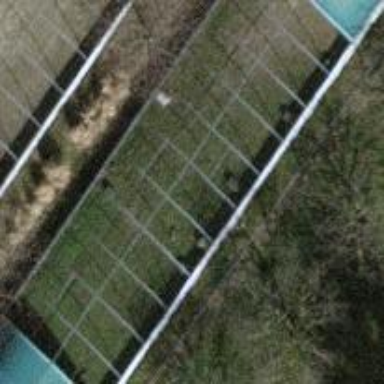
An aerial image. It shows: Greenhouse.